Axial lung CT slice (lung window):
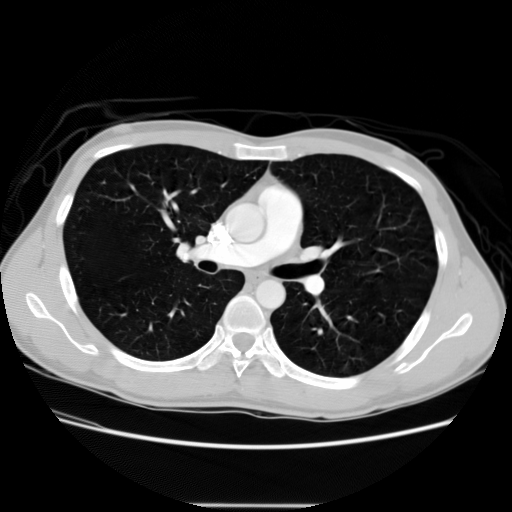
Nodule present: no